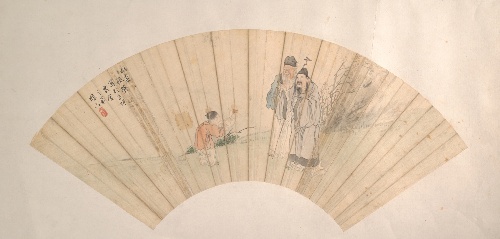
Title: 清   孫榮  觀鵝圖  扇頁|Two Scholars and Boy with Goose
Artist: Sun Rong
Date: 19th century
Object type: Folding fan mounted as an album leaf
Classification: Paintings
Medium: Fan mounted as an album leaf; ink and color on silk
Culture: China
Period: Qing dynasty (1644–1911)
Dimensions: L. 19 3/4 in. (50.2 cm); open
Department: Asian Art
Credit line: Gift of Mrs. Laurent Oppenheim, 1949
Accession year: 1949
Repository: Metropolitan Museum of Art, New York, NY
Tags: Geese|Boys|Men